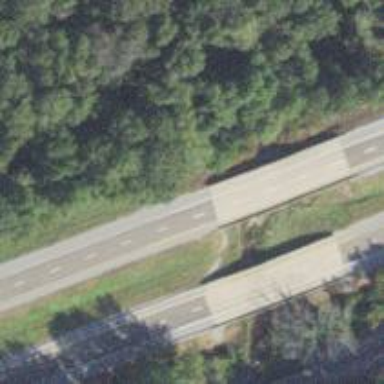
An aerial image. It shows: Beam bridge carrying trunk highway.